Aerial crown-view tile of a tropical tree (Barro Colorado Island, Panama), acquired 20240611:
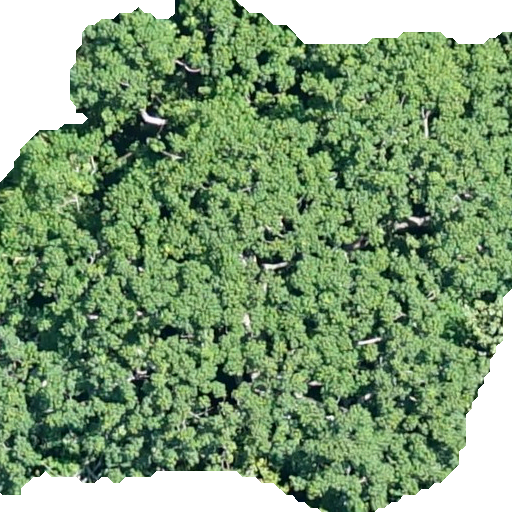
Species: Pseudobombax septenatum
GBIF accepted scientific name: Pseudobombax septenatum
Crown area: 400.48 m²